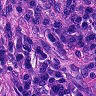
Metastatic tissue present: yes